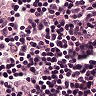
Metastatic tissue present: no